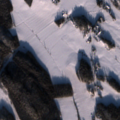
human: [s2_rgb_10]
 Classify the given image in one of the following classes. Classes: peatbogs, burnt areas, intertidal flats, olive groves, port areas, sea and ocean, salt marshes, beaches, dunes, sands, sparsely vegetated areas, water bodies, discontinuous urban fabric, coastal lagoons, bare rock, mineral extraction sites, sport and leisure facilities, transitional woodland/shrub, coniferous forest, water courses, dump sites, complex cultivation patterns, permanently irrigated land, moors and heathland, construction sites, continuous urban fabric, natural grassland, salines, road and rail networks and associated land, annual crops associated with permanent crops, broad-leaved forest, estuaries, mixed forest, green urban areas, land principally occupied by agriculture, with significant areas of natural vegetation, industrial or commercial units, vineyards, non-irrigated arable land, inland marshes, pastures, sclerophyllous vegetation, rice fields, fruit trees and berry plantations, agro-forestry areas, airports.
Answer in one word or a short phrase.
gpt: non-irrigated arable land, land principally occupied by agriculture, with significant areas of natural vegetation, coniferous forest, mixed forest